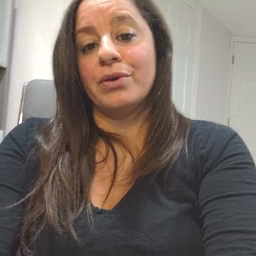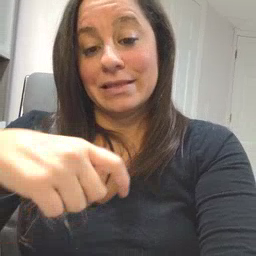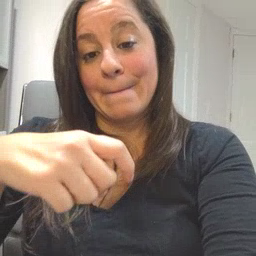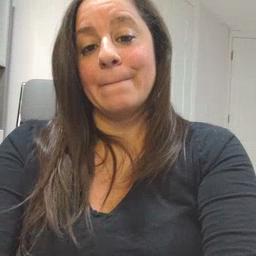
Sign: time